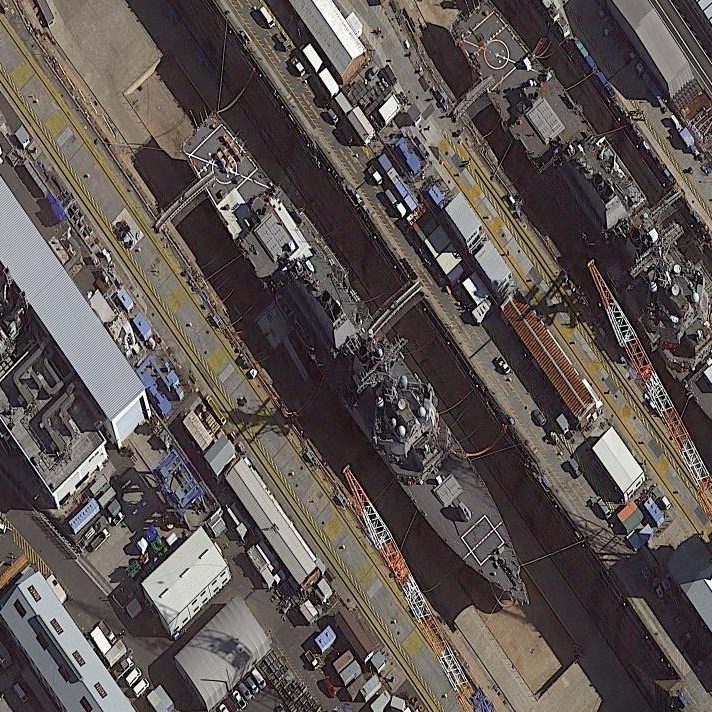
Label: destroyer